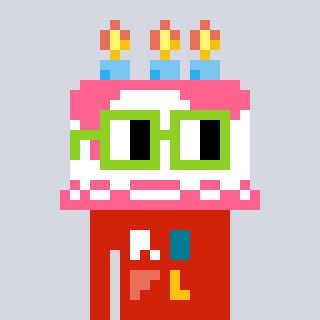
a pixel art character with square light green glasses, a cake-shaped head and a red-colored body on a cool background